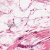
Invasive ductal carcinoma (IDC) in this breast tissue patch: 0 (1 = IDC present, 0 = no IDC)